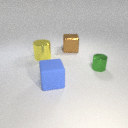
small green metal cylinder to the right of large blue rubber cube